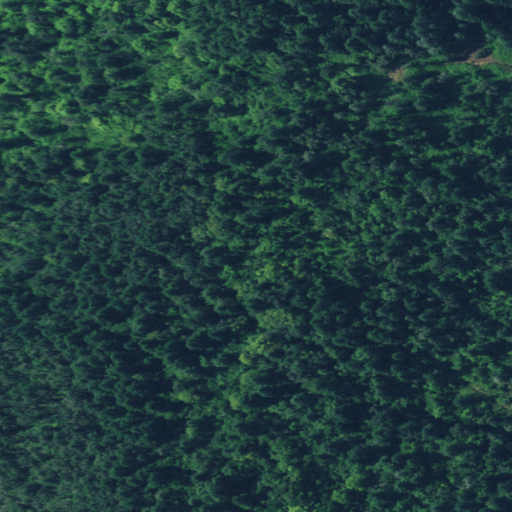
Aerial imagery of mountain in Oregon named Creswell Butte containing deciduous forest, mixed forest, evergreen forest, shrub, and open development